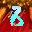
Label: 8